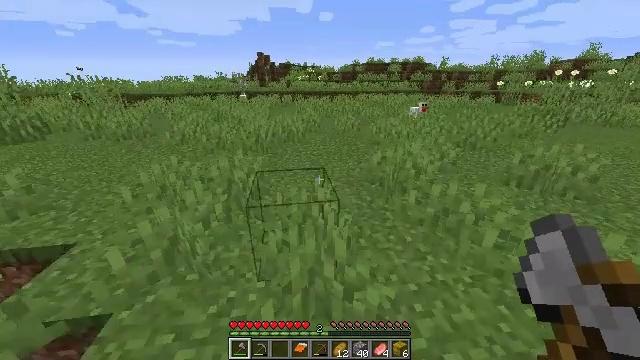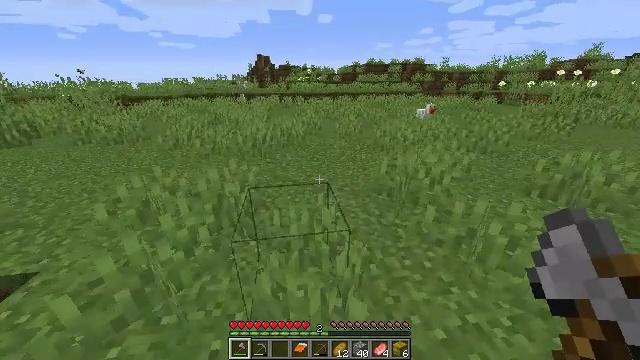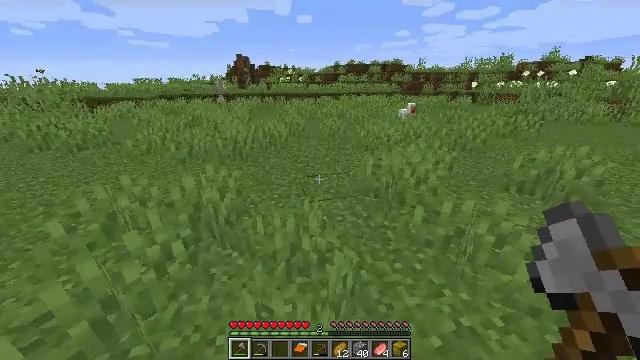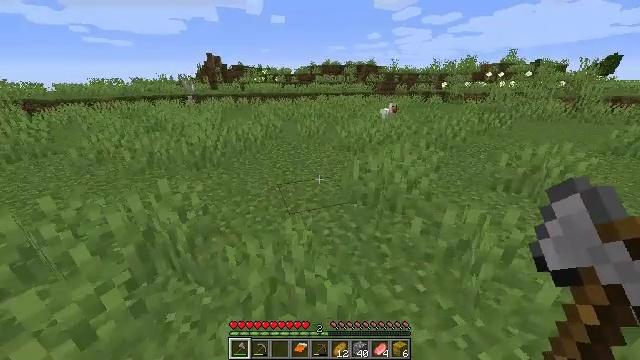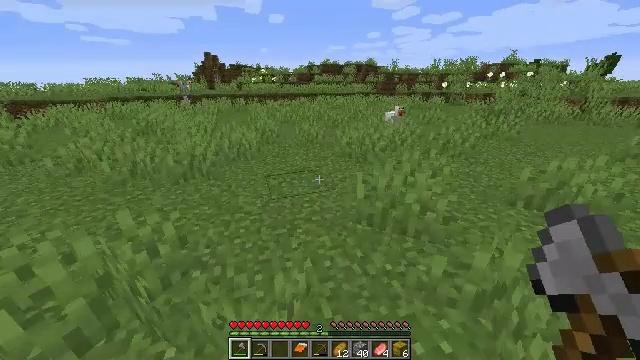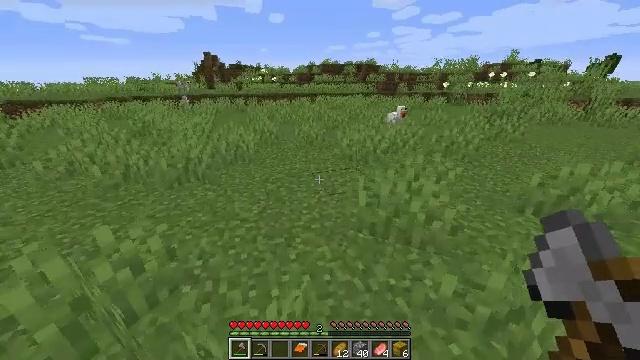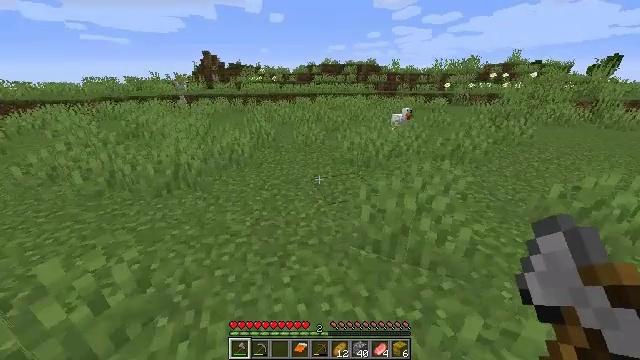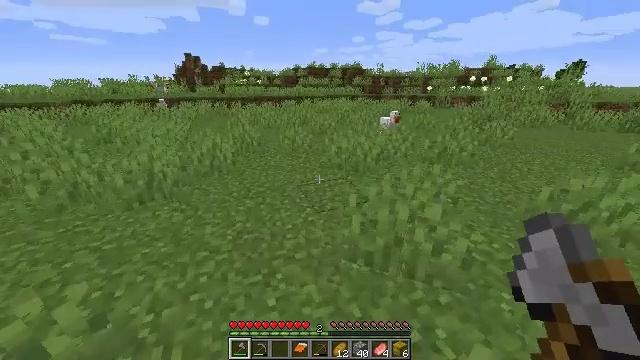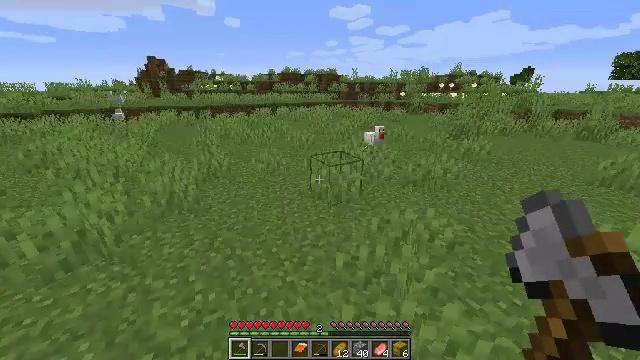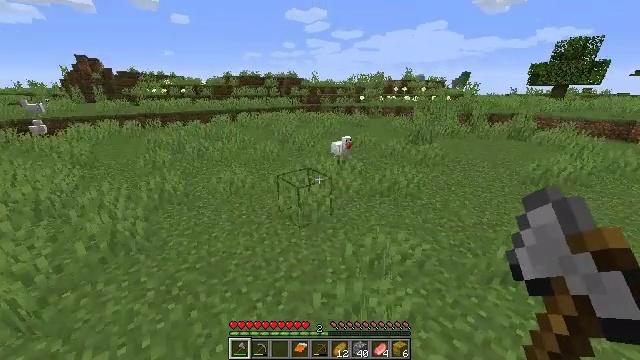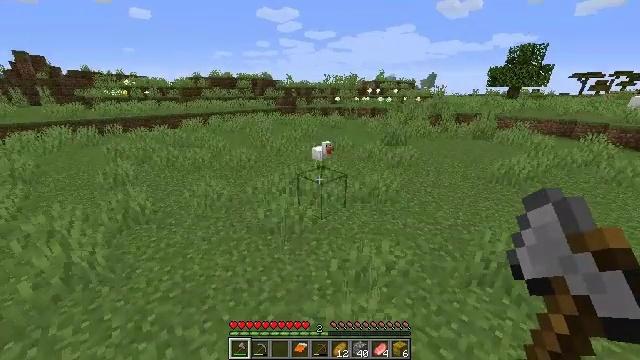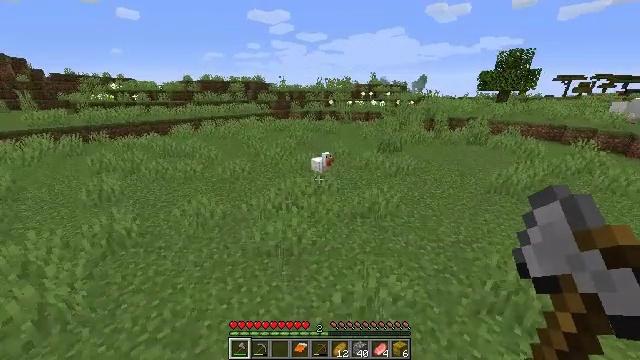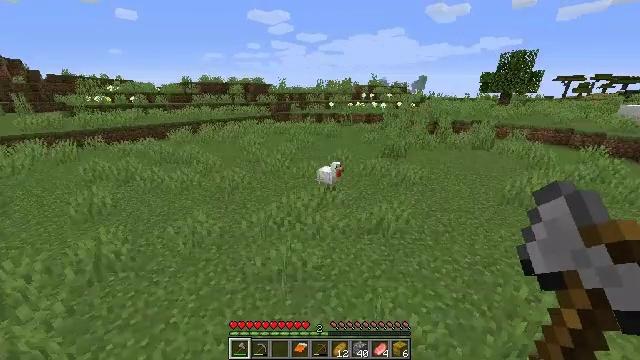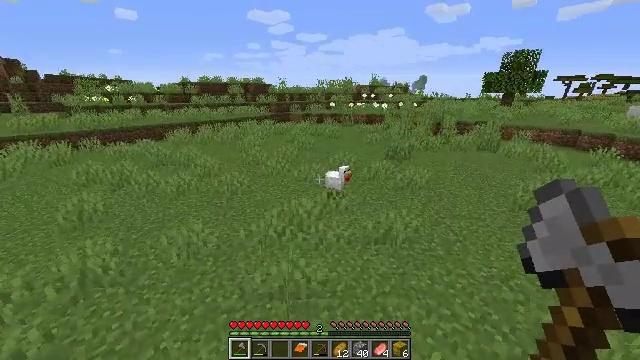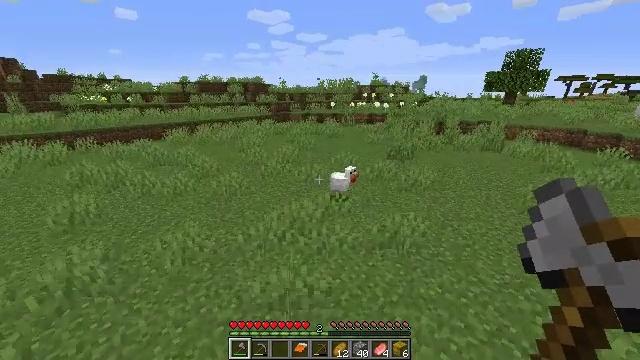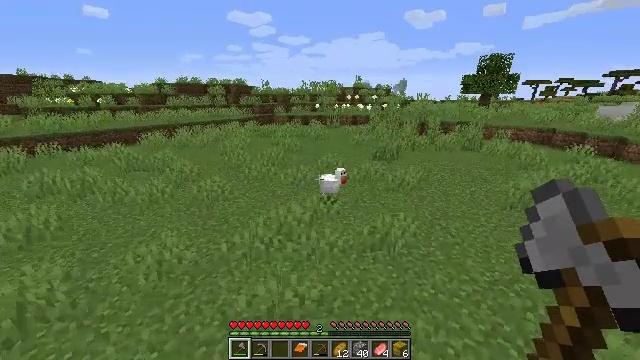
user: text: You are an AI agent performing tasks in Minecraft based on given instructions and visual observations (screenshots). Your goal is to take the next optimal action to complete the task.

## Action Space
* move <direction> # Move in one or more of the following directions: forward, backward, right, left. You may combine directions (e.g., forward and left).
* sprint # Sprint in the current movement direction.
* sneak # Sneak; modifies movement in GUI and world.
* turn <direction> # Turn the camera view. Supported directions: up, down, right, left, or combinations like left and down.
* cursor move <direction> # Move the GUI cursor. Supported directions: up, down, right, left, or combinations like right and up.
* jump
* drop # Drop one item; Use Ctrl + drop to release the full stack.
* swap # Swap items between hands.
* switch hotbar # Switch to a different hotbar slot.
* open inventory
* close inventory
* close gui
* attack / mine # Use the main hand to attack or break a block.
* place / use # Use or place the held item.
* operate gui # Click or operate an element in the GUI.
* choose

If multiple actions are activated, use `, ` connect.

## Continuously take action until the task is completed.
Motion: motion action
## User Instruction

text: Drop a grass block.
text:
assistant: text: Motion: move forward
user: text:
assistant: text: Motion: move forward, turn right
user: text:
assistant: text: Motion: move forward, turn right
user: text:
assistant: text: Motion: move forward
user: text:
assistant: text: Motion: move forward
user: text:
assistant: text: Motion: move forward
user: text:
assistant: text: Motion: move forward, turn right
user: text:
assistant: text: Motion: move forward, turn right, jump
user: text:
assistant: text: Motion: move forward, turn right, jump
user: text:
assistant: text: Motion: move forward, turn right, jump
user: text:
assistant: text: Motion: move forward, turn right, jump
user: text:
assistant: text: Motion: move forward
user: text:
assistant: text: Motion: move forward
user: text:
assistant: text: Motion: move forward
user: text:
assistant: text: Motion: move forward, turn right
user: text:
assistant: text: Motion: move forward, turn right
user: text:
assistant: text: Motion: move forward
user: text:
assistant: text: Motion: move forward, turn left
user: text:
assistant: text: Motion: move forward, turn left
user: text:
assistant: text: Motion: move forward, turn left and up
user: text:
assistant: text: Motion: move forward, turn left
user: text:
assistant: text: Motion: move forward
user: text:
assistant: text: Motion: move forward
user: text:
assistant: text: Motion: move forward, jump
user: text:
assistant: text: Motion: move forward, turn right, jump
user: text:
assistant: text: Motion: move forward, turn right, jump
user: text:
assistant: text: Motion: move forward, turn right, jump
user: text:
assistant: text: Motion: move forward, turn right, jump
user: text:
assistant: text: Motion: move forward, turn right, jump
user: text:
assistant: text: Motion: move forward